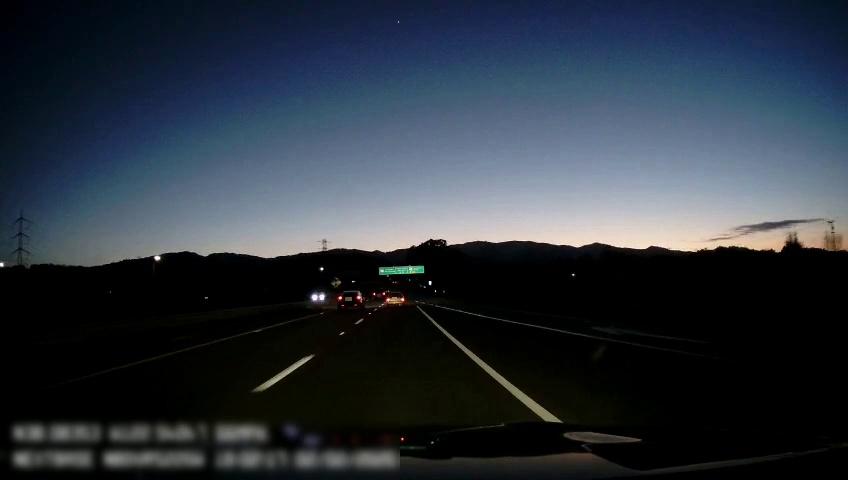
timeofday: Dusk/Dawn/Twilight
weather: Other
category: Drivable Space
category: Vehicles | Car
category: Vehicles | Car
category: Vehicles | Car
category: Lanes | Alternate Lane
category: Lanes | Current Lane
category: Lanes | Alternate Lane
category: Lanes | Alternate Lane
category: Lanes | Alternate Lane
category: Traffic | Signs
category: Traffic | Signs
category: Traffic | Signs
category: Traffic | Signs